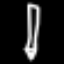
Label: pencil